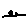
Label: tree